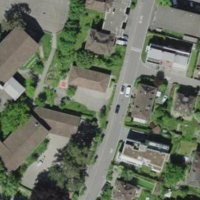
EUNIS habitat code: 54
Species observed at this site:
Hedera helix